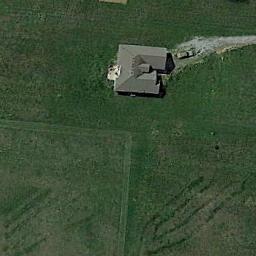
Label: sparse_residential